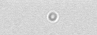
Label: camera_spot